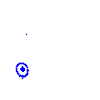
Particle: kaon